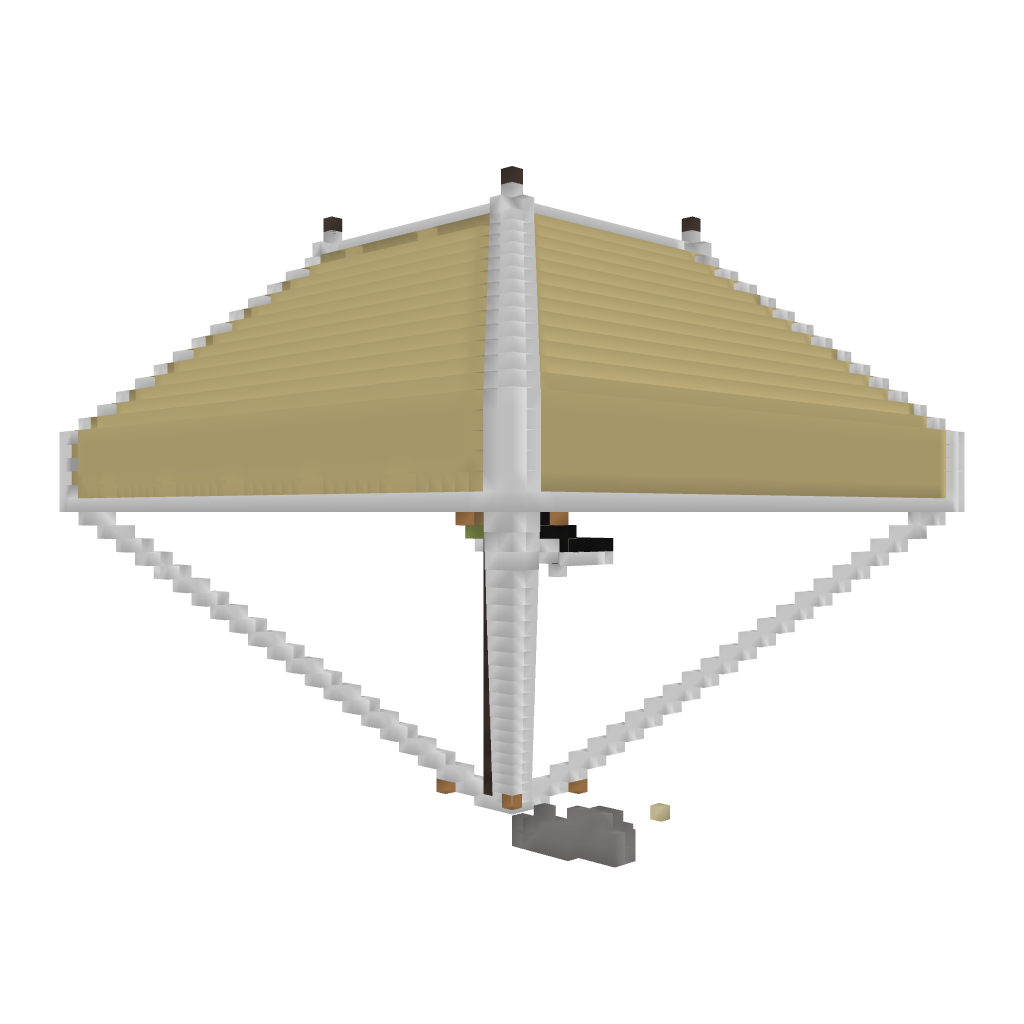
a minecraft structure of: PvP arena